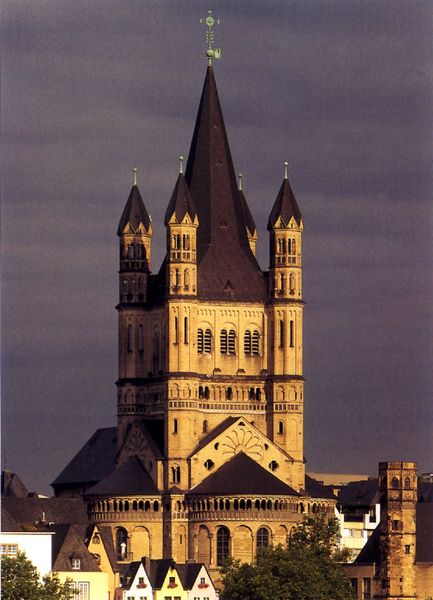
Titel: Groß St. Martin in Köln
Standort: Köln, Groß St. Martin (EU - D - NRW)
Schlagwörter: dunkel, himmel, bäume, gelb, ocker, stadt, abend, fenster, licht, nacht, dach, haus, beige, spitze, dämmerung, häuser, kirche, turm, dächer, foto, kreuz, türme, dom, kathedrale, sims, apsis, köln, wolkendecke, st martin, dunkler himmel, sms, windfahne